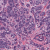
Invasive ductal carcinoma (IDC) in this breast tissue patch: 1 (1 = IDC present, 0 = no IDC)